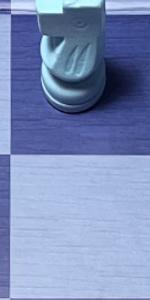
Label: Empty